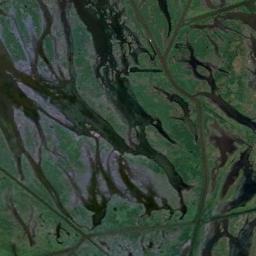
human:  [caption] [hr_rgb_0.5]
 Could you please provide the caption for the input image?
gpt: The wetland consists of green plants and water .

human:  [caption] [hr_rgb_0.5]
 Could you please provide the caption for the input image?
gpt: There are strips of water in this wetland .

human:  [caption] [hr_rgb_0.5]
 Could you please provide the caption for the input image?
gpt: Some waters of different sizes and shapes are surrounded by wetlands .

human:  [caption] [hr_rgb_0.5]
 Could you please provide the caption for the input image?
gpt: There are a few brown bare lands in the river in a wetland with sparse green plants on the bare lands .

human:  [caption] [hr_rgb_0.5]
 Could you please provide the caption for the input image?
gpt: There are many green areas and some water areas on the wetland .